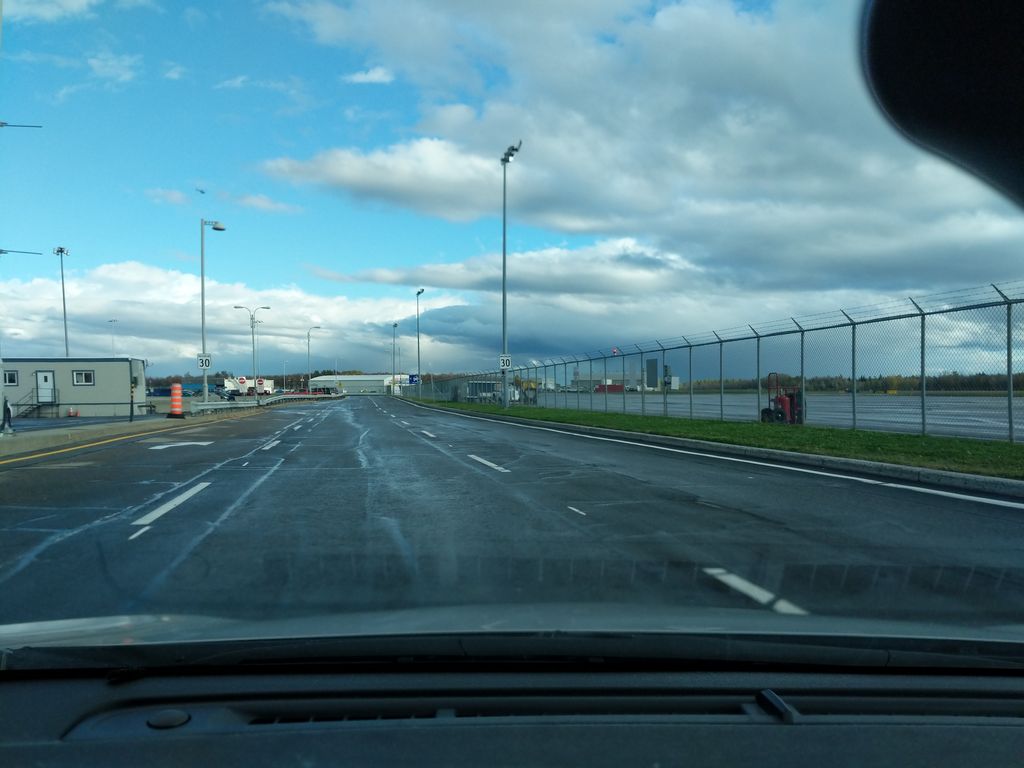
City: quebec_city